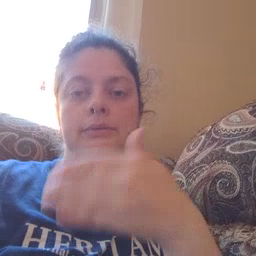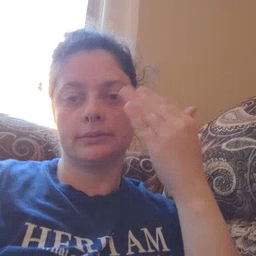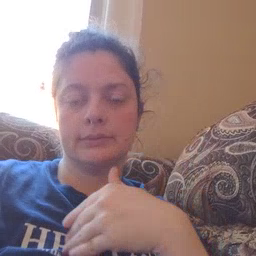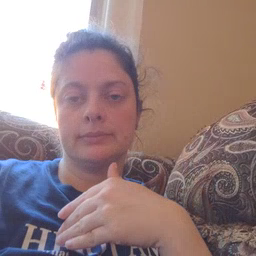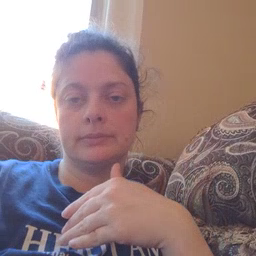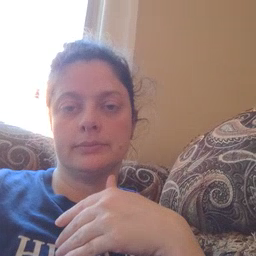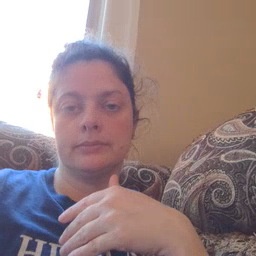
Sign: glasswindow